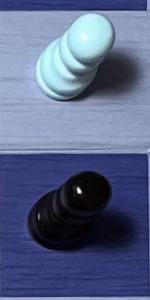
Label: Pawn_Black